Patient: sex F, age 59
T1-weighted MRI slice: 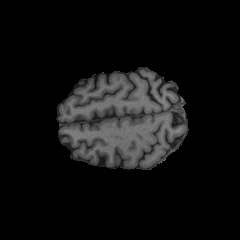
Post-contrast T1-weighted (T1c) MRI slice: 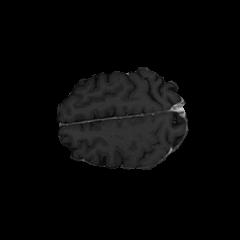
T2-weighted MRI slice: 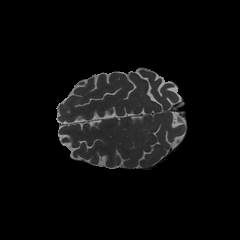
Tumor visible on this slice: no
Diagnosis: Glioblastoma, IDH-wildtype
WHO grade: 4